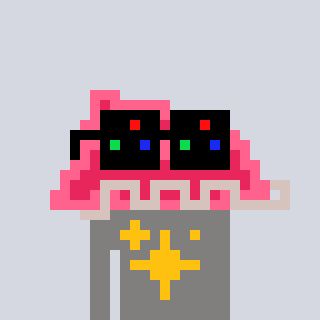
a pixel art character with square black sunglasses, a retainer-shaped head and a bluegrey-colored body on a cool background